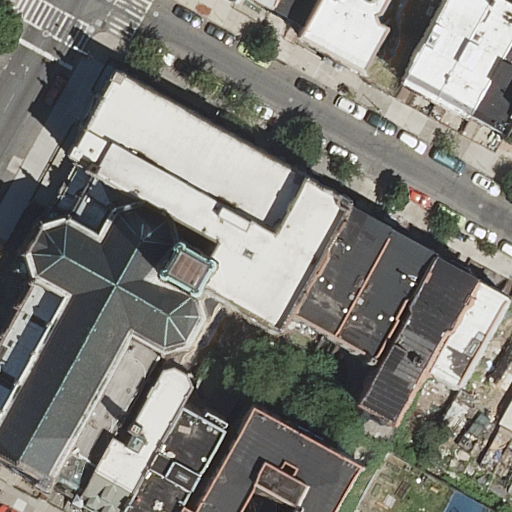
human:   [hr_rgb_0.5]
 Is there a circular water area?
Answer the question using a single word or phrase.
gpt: no

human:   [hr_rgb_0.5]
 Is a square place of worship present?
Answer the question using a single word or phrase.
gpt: no

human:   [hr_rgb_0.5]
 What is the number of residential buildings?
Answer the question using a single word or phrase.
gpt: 15

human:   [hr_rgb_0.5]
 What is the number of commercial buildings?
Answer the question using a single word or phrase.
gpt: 0

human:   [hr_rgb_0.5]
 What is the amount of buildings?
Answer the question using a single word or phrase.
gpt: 15

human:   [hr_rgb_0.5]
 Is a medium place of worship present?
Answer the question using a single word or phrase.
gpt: no

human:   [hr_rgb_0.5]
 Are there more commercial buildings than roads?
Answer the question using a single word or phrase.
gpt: no

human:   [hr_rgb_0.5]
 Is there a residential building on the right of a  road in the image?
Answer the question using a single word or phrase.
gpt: yes

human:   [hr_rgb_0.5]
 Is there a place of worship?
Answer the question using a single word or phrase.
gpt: yes

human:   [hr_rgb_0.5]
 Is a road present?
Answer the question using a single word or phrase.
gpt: yes

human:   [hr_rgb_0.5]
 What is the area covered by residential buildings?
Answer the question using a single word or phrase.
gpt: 5457m2

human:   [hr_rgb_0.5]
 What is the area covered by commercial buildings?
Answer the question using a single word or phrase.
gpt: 0m2

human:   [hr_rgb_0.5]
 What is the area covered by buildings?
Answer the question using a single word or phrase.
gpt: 5457m2

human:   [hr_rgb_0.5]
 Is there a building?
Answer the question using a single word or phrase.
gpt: yes

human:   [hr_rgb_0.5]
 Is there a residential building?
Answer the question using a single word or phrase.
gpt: yes

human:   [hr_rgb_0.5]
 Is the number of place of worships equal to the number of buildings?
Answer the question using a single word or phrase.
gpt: no

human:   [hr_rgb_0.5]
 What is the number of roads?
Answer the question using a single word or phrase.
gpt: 2

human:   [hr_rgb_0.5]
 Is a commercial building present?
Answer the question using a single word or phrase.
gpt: no

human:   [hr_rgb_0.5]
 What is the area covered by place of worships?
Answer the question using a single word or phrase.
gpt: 4m2

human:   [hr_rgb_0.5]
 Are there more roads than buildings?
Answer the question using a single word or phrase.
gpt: no

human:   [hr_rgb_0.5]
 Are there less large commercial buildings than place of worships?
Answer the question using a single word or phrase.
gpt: yes

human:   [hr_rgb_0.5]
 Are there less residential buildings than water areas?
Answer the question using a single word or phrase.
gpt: no

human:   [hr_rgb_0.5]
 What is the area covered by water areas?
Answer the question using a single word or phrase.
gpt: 0m2

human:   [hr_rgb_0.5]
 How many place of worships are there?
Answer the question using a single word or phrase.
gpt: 1

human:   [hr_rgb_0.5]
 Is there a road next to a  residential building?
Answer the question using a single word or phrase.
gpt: yes

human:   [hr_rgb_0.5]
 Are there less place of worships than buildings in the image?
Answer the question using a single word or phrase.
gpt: yes

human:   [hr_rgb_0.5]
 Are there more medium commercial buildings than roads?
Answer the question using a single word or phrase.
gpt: no

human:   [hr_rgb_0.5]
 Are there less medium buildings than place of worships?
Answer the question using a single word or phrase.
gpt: no

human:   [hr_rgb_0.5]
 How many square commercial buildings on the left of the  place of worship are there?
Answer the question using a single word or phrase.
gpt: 0

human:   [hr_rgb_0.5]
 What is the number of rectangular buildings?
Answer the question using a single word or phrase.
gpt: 10

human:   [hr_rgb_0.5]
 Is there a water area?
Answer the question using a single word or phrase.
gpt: no

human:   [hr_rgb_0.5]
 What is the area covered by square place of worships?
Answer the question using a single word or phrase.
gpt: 0m2

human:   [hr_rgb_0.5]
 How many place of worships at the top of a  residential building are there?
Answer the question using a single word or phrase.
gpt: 1

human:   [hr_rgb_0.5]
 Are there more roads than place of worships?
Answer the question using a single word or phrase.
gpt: yes

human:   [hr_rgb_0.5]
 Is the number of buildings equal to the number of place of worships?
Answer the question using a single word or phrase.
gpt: no

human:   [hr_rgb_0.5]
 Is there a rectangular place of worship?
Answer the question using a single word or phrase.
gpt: yes

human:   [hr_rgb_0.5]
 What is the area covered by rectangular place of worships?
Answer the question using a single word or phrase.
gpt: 4m2

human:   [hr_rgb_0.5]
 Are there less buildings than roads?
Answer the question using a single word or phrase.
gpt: no

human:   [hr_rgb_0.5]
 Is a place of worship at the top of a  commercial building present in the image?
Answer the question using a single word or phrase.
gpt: no

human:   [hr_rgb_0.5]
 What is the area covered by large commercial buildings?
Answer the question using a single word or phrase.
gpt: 0m2

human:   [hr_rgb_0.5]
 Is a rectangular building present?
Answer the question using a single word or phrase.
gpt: yes

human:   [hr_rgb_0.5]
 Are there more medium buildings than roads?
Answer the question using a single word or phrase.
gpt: yes

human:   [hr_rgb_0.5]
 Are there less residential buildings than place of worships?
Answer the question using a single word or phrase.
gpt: no

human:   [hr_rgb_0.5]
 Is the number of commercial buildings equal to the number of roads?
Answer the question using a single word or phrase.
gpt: no

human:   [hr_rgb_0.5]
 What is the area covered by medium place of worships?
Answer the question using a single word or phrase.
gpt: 0m2

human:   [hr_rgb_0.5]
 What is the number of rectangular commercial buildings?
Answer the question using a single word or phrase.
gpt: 0

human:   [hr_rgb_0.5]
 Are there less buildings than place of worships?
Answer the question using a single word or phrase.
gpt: no

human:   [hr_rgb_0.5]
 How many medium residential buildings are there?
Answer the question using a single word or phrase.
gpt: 8

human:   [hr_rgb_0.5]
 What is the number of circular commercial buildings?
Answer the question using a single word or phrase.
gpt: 0

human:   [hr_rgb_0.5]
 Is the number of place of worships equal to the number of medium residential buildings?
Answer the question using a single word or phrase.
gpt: no

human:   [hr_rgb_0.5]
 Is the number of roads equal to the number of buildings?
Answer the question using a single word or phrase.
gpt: no

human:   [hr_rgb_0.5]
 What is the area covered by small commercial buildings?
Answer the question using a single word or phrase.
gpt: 0m2

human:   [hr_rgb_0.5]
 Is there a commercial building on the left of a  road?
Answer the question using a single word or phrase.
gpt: no

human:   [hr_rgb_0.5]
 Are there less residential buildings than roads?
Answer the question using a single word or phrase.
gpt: no

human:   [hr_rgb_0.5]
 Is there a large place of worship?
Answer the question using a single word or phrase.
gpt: no

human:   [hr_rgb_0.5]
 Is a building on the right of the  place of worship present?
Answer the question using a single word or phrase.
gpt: yes

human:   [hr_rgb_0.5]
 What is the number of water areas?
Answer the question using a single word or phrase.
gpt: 0

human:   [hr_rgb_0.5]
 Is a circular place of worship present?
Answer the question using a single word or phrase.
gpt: no

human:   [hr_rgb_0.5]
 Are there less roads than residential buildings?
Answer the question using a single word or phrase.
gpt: yes

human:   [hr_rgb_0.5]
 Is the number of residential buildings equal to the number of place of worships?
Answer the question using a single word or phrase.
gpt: no

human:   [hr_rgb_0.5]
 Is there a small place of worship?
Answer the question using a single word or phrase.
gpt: yes

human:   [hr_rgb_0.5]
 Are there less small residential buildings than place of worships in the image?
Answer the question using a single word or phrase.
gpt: no

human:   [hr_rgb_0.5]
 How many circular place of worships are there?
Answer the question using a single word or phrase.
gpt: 0

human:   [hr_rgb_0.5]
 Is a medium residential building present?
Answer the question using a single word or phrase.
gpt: yes